Question: I am making a program for translating text (see screenshot)

I have three classes
class for displaying a window that edits item :
'''
class StyleDelegate(QStyledItemDelegate):
def __init__(self, parent=None):
super(StyleDelegate, self).__init__()
def createEditor(self, widget, style, index):
self.mainWidget = QWidget(widget)
self.line = QLineEdit() # line for input text
self.delButton= QPushButton('❌') # button for delete current item
self.trnButton = QPushButton('➕') # button for make translation text in another QListView
self.qhbLayout = QHBoxLayout()
self.qhbLayout.addWidget(self.line)
self.qhbLayout.addWidget(self.delButton)
self.qhbLayout.addWidget(self.trnButton)
self.mainWidget.setLayout(self.qhbLayout)
return self.mainWidget
# there is still a lot of code in this place
'''
class for storing, adding, deleting and editing data:
'''
class TranslateListModel(QAbstractListModel):
def __init__(self, parent=None):
super(TranslateListModel, self).__init__()
self.words = ['1', '2', '3', '4']
def removeItem(self, index):
self.beginRemoveRows(index, index.row(), index.row())
del self.words[index.row()]
self.endRemoveRows()
return True
# there is still a lot of code in this place
'''
main class of the program:
'''
class QTranslate(QtWidgets.QDialog, log.Ui_Dialog):
def __init__(self):
super().__init__()
self.originalModel = TranslateListModel()
self.translateModel = TranslateListModel()
self.styleDelegate = StyleDelegate()
self.originalLV.setModel(self.originalModel)
#QListView from Ui_Dialog
self.translateLV.setModel(self.translateModel)
#QListView from Ui_Dialog
self.originalLV.setItemDelegate(self.styleDelegate)
self.translateLV.setItemDelegate(self.styleDelegate)
# there is still a lot of code in this place
'''
How to implement buttons to delete the current item and change the translation in another QListView using QStyledItemDelegate? I cannot access these buttons outside the StyleDelegate class to associate them with the methods of the TranslateListModel class.
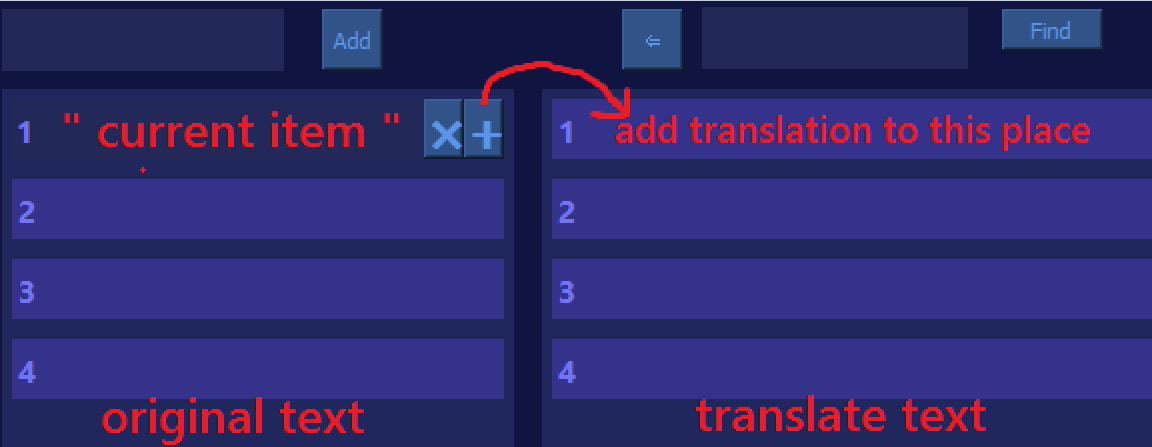
Answer: A possible solution is to create signals for the delegate and connect them to the functions that will delete or add items, then emit those signals when the buttons are clicked:
'''
class StyleDelegate(QStyledItemDelegate):
deleteRequested = QtCore.pyqtSignal(int)
translateRequested = QtCore.pyqtSignal(int)
def __init__(self, parent=None):
super(StyleDelegate, self).__init__()
def createEditor(self, widget, style, index):
# note: I removed the "self" references as they're unnecessary
mainWidget = QWidget(widget)
line = QLineEdit()
delButton= QPushButton('❌')
trnButton = QPushButton('➕')
qhbLayout = QHBoxLayout()
qhbLayout.addWidget(line)
qhbLayout.addWidget(delButton)
qhbLayout.addWidget(trnButton)
mainWidget.setLayout(qhbLayout)
delButton.clicked.connect(
lambda _, row=index.row(): self.deleteRequested.emit(row))
trnButton.clicked.connect(
lambda _, row=index.row(): self.translateRequested.emit(row))
return mainWidget
class QTranslate(QtWidgets.QDialog, log.Ui_Dialog):
def __init__(self):
# ...
self.originalLV.setItemDelegate(self.styleDelegate)
self.styleDelegate.deleteRequested.connect(self.deleteRow)
self.styleDelegate.translateRequested.connect(self.translateRow)
def deleteRow(self, row):
# ...
def translateRow(self, row):
# ...
'''
Note that you should use an delegate instance for each view, as explained in the <URL>:
> : You should not share the same instance of a delegate between views. Doing so can cause incorrect or unintuitive editing behavior since each view connected to a given delegate may receive the closeEditor() signal, and attempt to access, modify or close an editor that has already been closed.